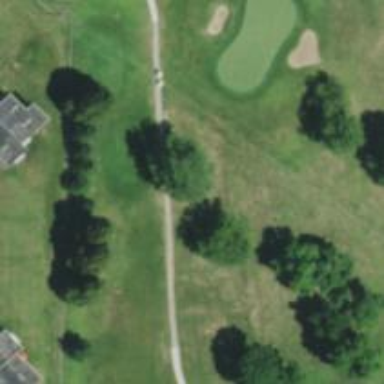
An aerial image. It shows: Path used for both walking and golf.